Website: macys
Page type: billing-address
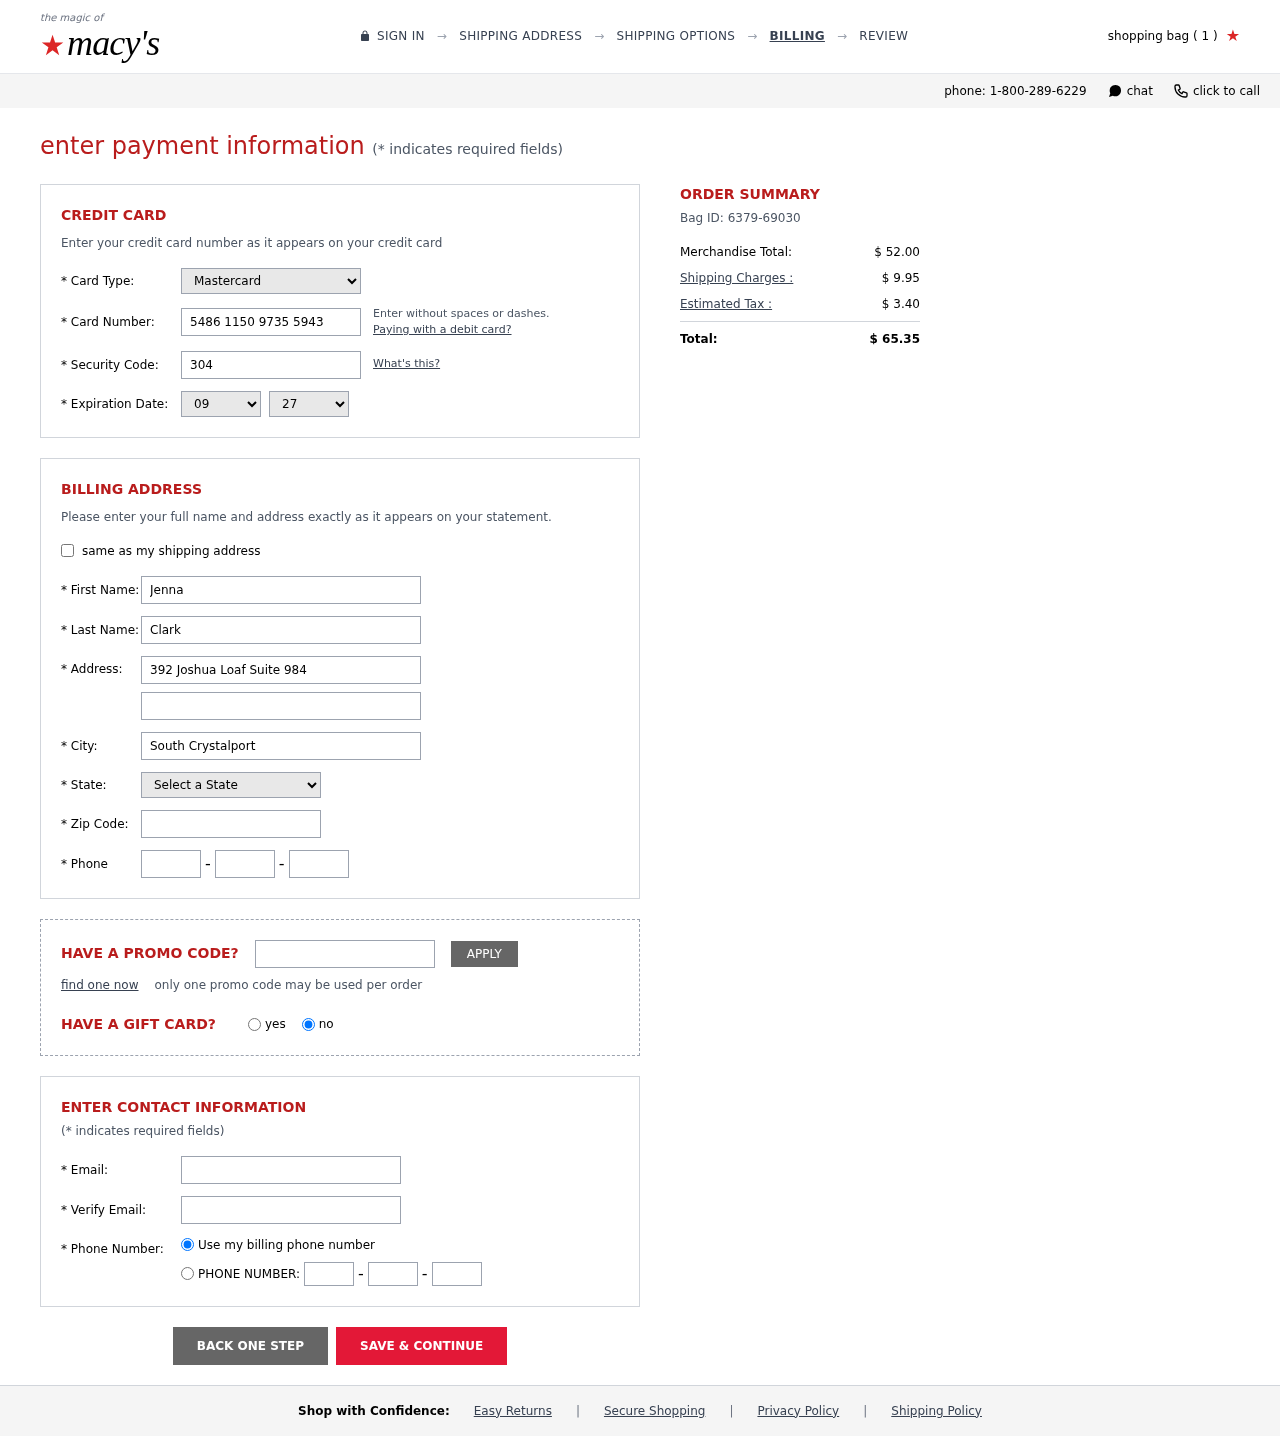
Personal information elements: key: PII_CARD_CVV
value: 304
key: PII_CARD_EXPIRY_MONTH
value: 09
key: PII_CARD_EXPIRY_YEAR
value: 27
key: PII_CARD_NUMBER
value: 5486 1150 9735 5943
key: PII_CARD_TYPE
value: Mastercard
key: PII_CITY
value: South Crystalport
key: PII_EMAIL
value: jenna_clark@yahoo.com
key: PII_FIRSTNAME
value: Jenna
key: PII_LASTNAME
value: Clark
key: PII_PHONE_AREA
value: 690
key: PII_PHONE_PREFIX
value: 376
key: PII_PHONE_SUFFIX
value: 9780
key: PII_POSTCODE
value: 42909
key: PII_STATE_ABBR
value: WV
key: PII_STREET
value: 392 Joshua Loaf Suite 984
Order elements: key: ORDER_NUM_ITEMS
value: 1
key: ORDER_ID
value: Bag ID: 6379-69030
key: ORDER_SUBTOTAL
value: $ 52.00
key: ORDER_SHIPPING_COST
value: $ 9.95
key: ORDER_TAX
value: $ 3.40
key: ORDER_TOTAL
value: $ 65.35